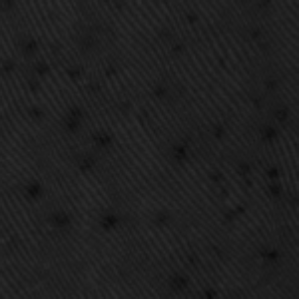
Label: frost